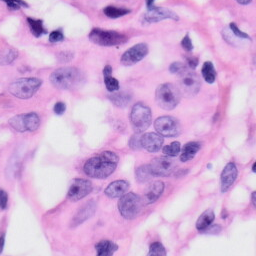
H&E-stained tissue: Skin